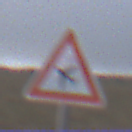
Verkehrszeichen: FlugbetriebRechts
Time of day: SunriseSunset
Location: Outdoor (Nature)
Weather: Overcast
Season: NotSpecified
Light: Natural